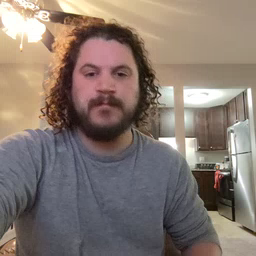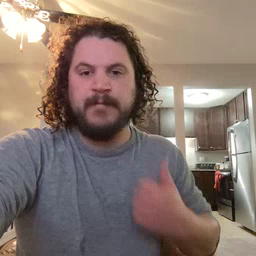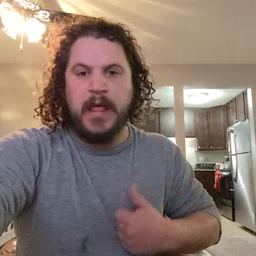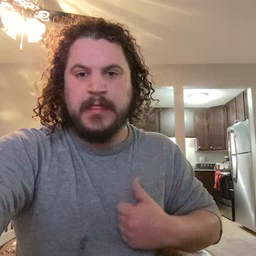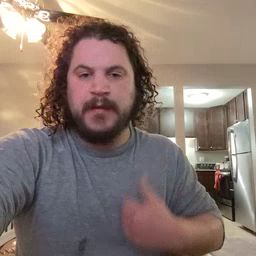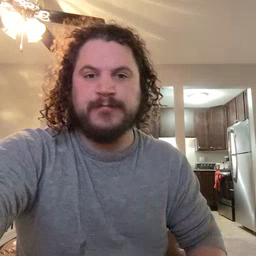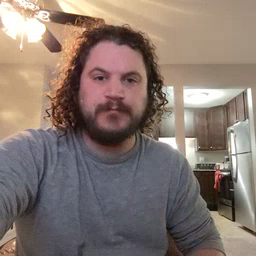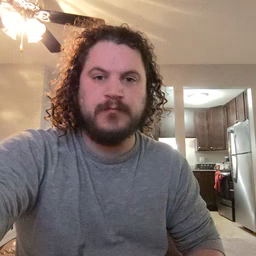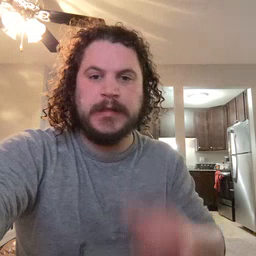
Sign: bath